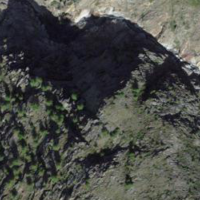
EUNIS habitat code: 48
Species observed at this site:
Nucifraga caryocatactes
Fringilla coelebs